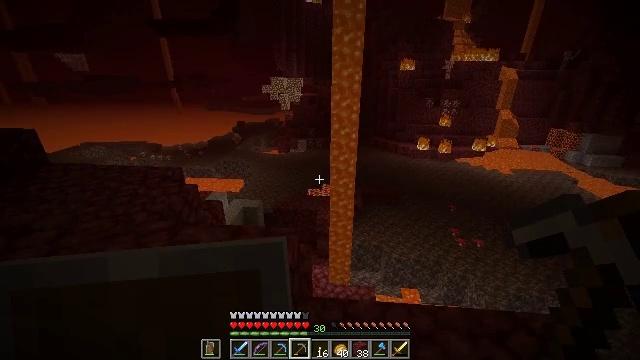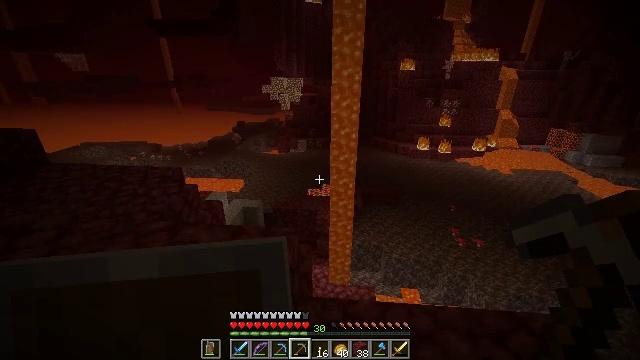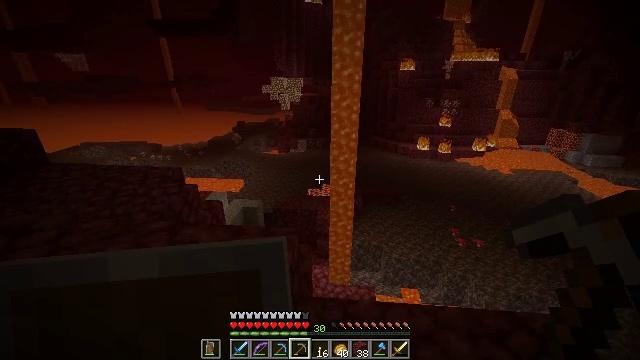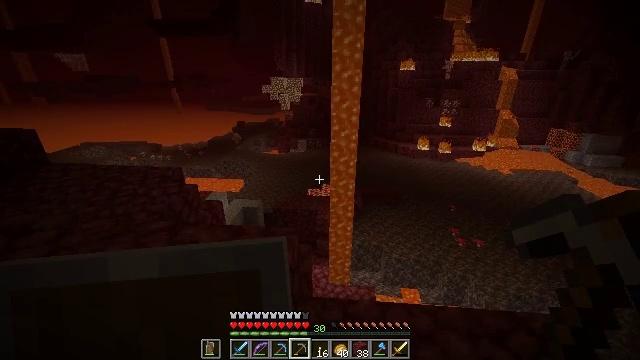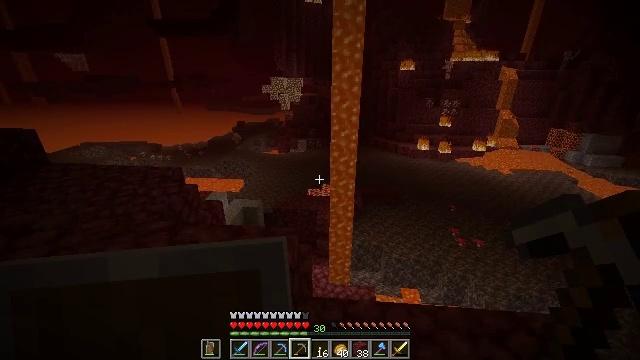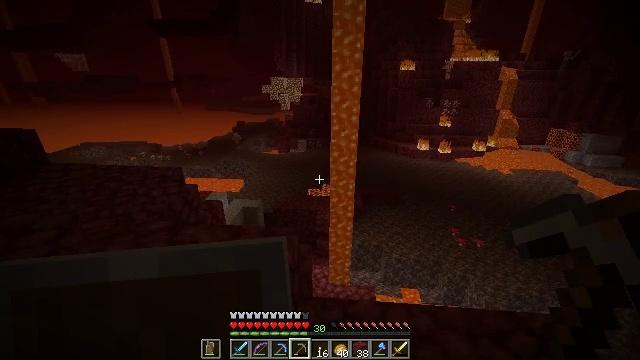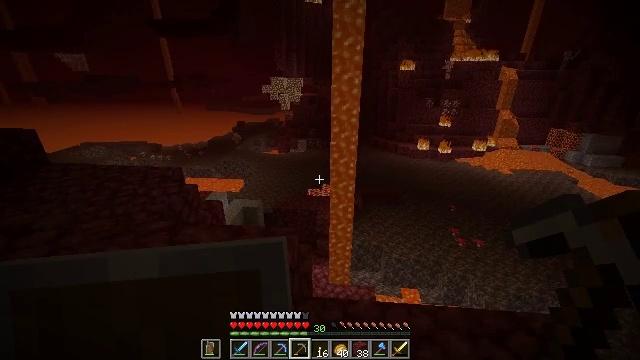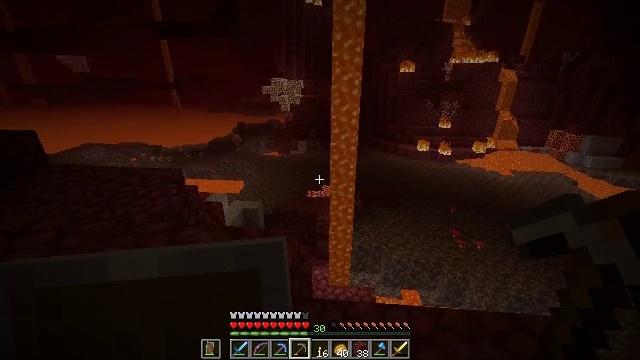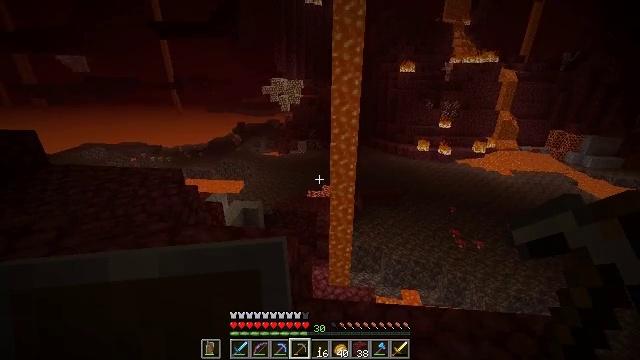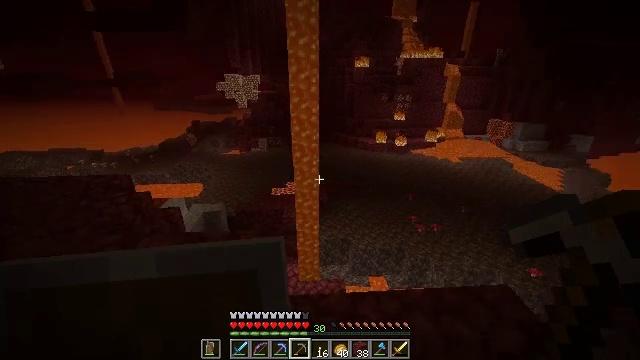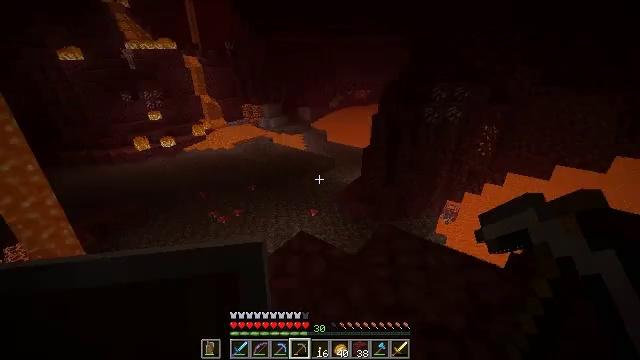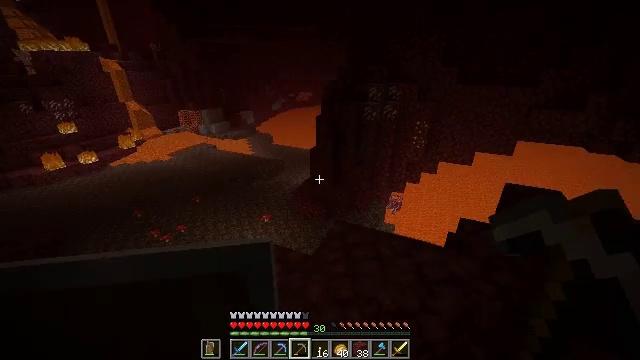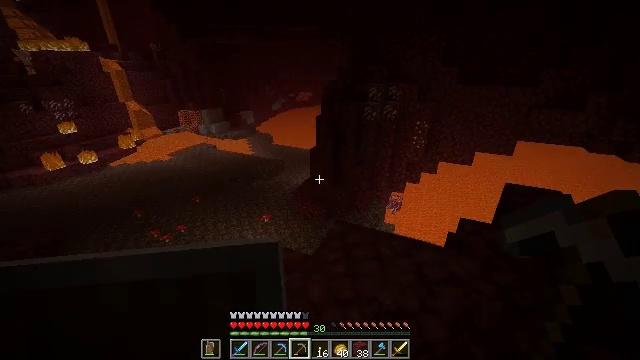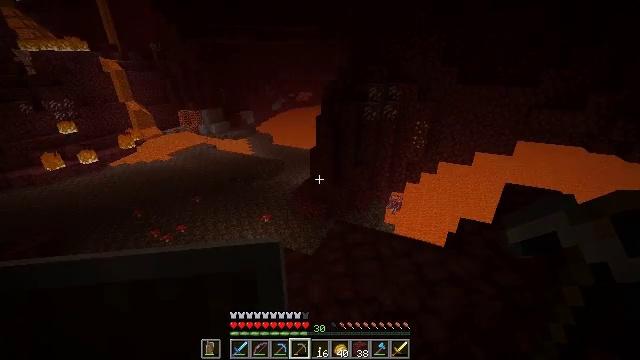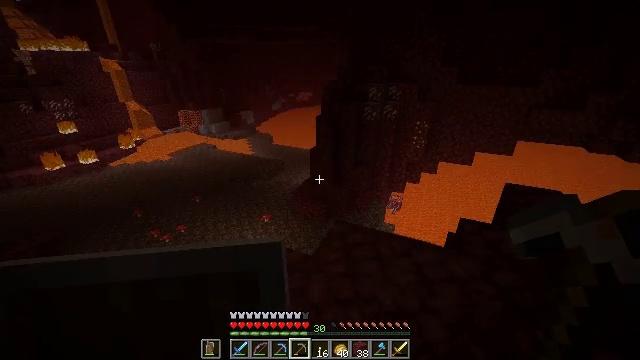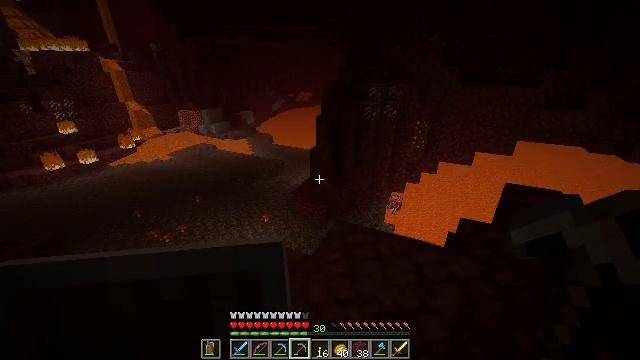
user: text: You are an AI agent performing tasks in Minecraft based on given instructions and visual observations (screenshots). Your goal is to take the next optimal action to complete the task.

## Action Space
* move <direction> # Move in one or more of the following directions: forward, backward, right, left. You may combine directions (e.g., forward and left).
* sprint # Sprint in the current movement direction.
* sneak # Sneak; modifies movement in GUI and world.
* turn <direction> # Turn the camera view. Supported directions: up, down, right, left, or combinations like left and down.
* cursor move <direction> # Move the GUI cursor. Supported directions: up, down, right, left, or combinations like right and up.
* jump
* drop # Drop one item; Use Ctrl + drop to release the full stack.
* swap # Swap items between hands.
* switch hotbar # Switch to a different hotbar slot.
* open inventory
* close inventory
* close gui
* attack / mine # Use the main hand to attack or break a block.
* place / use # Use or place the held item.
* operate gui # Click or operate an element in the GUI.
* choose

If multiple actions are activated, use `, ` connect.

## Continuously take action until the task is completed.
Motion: motion action
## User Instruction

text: Dig up netherrack with a pickaxe.
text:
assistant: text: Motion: no_op
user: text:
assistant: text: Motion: no_op
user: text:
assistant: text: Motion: no_op
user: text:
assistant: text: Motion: no_op
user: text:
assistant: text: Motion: no_op
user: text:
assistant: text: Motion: no_op
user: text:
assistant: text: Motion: no_op
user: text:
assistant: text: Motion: no_op
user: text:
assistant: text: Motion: turn right
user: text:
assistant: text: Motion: turn right and down
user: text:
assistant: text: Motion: turn right
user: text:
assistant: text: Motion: no_op
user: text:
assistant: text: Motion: no_op
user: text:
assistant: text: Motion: no_op
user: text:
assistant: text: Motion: no_op
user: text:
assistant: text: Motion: no_op
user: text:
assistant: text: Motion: no_op
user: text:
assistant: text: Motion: turn right
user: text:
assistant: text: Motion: turn right
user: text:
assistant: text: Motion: turn right and up
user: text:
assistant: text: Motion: turn right and up
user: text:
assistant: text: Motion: no_op
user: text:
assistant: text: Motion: no_op
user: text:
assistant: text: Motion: no_op
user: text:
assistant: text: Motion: no_op
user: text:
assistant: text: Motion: no_op
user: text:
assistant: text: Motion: no_op
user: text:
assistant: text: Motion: move forward and move right, turn right and up
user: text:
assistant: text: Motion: move forward and move right, turn right and up
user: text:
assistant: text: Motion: move forward and move right, turn right and up